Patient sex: F
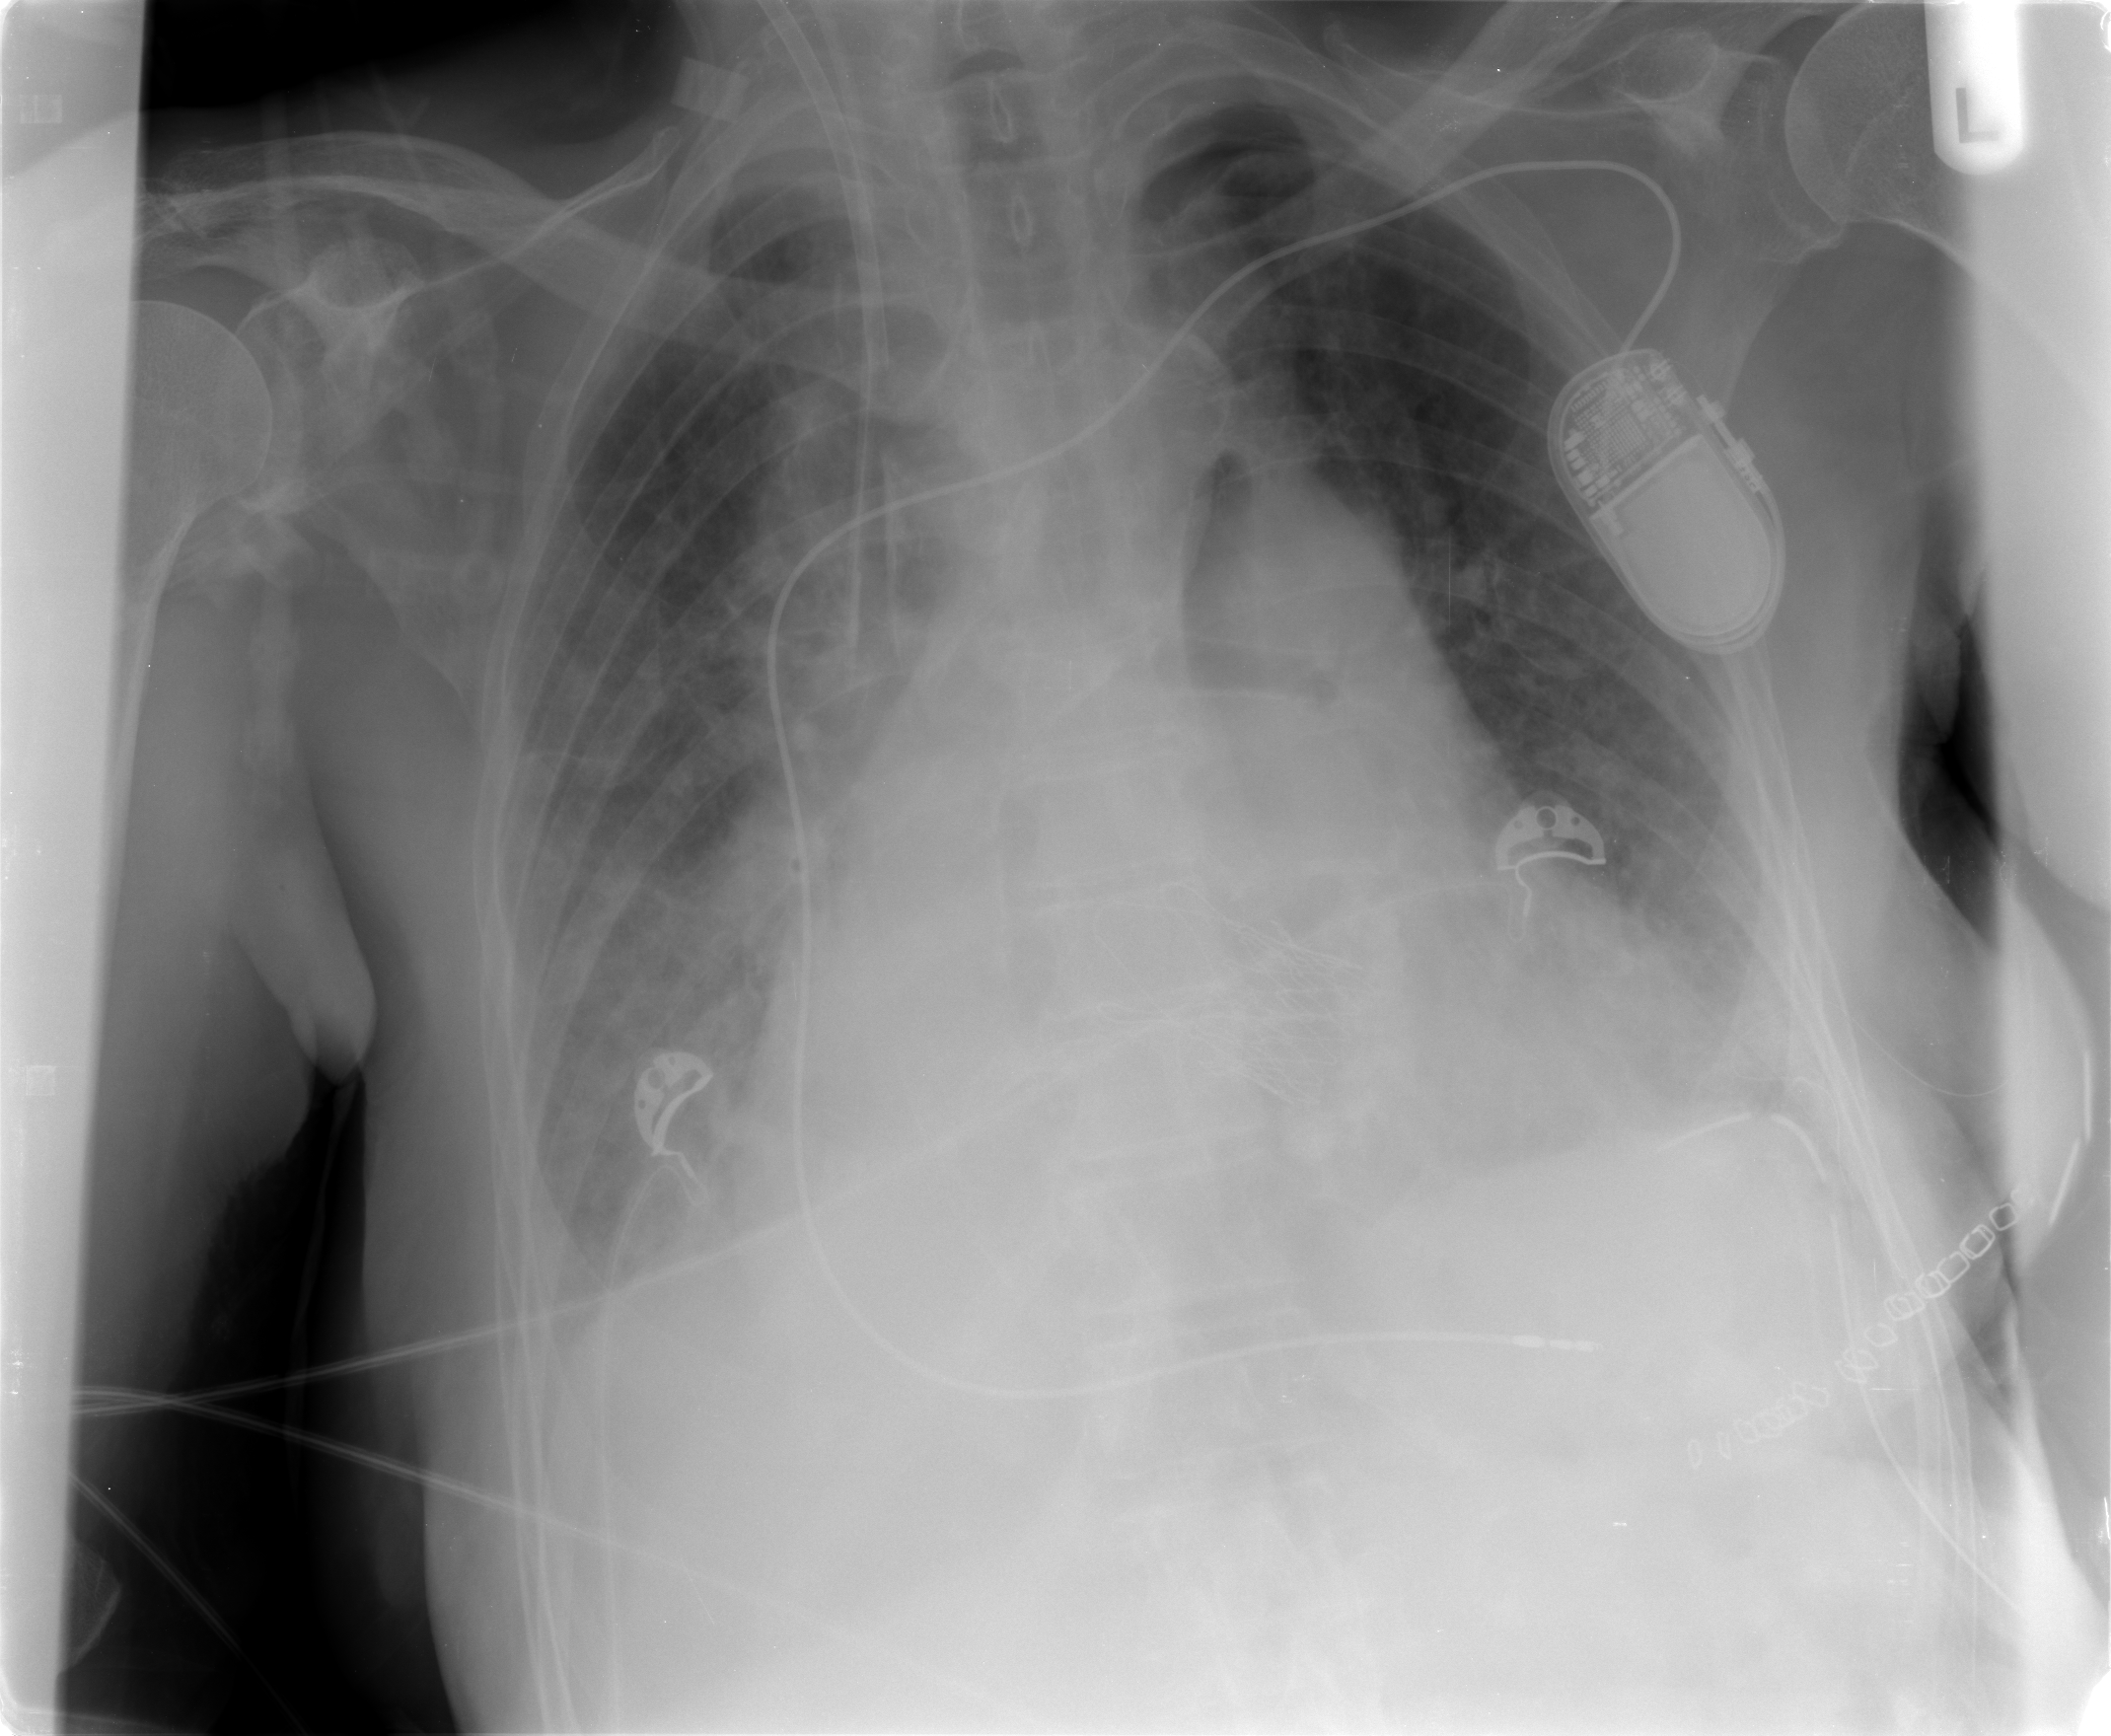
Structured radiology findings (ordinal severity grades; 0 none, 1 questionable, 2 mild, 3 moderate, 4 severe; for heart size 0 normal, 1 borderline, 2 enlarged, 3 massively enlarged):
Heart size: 2
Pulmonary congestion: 3
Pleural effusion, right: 2
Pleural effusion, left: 2
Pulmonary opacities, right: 3
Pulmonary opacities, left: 2
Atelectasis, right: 2
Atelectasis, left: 2